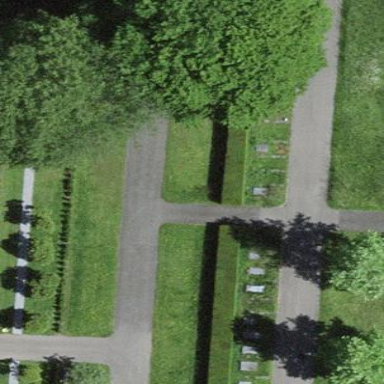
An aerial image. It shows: Grave yard.